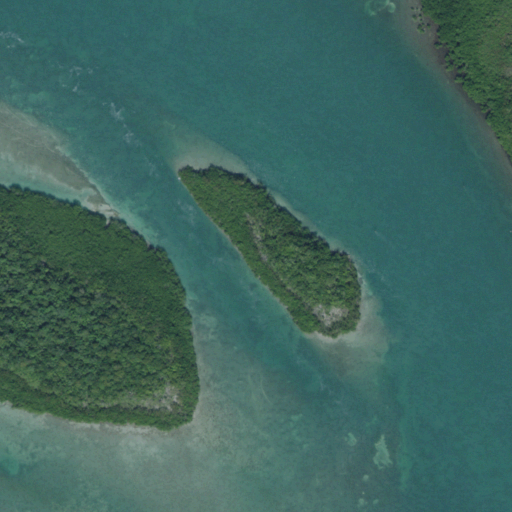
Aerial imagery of island in Florida named Caesar Rock containing open water, woody wetlands, and herbaceous wetlands